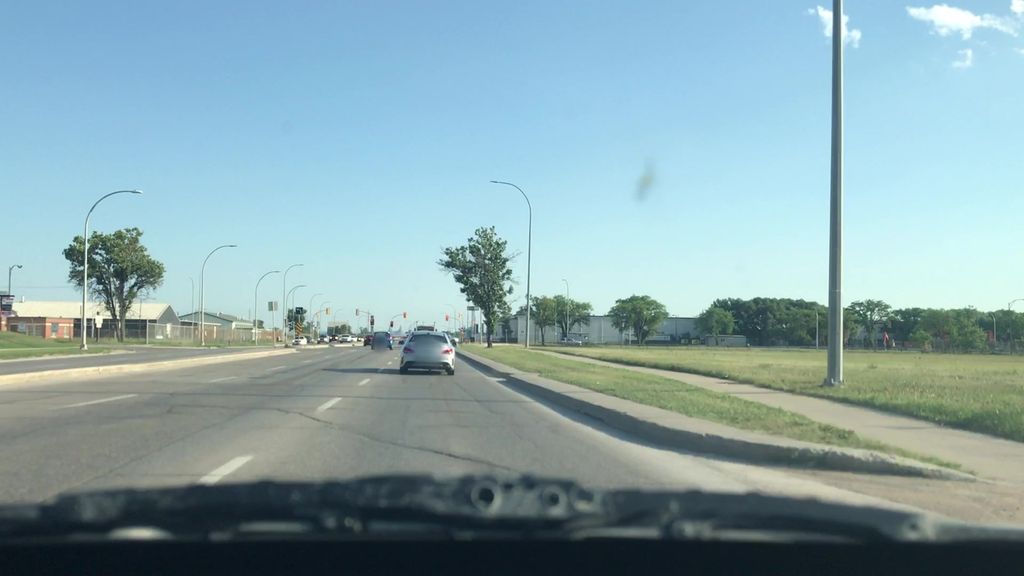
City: winnipeg